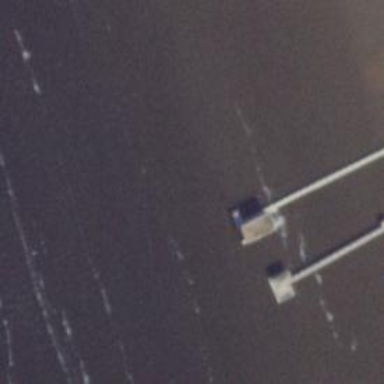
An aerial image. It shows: Man-made pier.